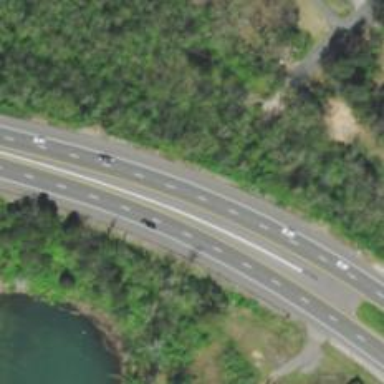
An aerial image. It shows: Trunk highway with expressway features.